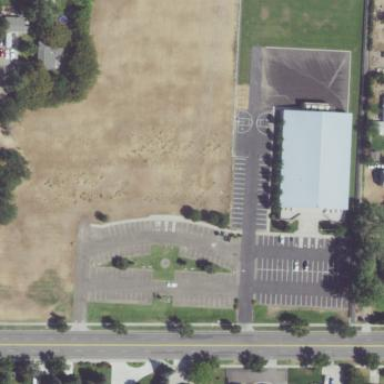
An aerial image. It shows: School.